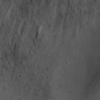
Label: not_dusty